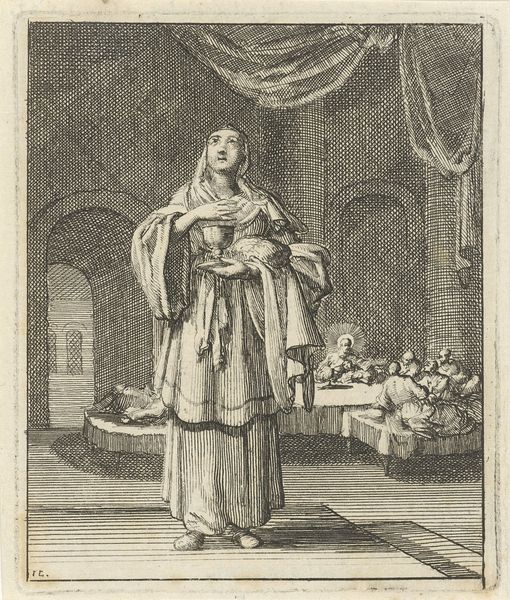
Titel: Gesluierde vrouw met brood en een wijnbeker in haar handen
Künstler: Jan Luyken
Standort: Amsterdam
Institution: Rijksmuseum
Schlagwörter: drapé, christ, gravure, vin, trait, table, sainte, perspective, coupe, saint, repas, eau forte, pain, madeleine, auréole, cène, pointe sèche, perspcetive